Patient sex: M
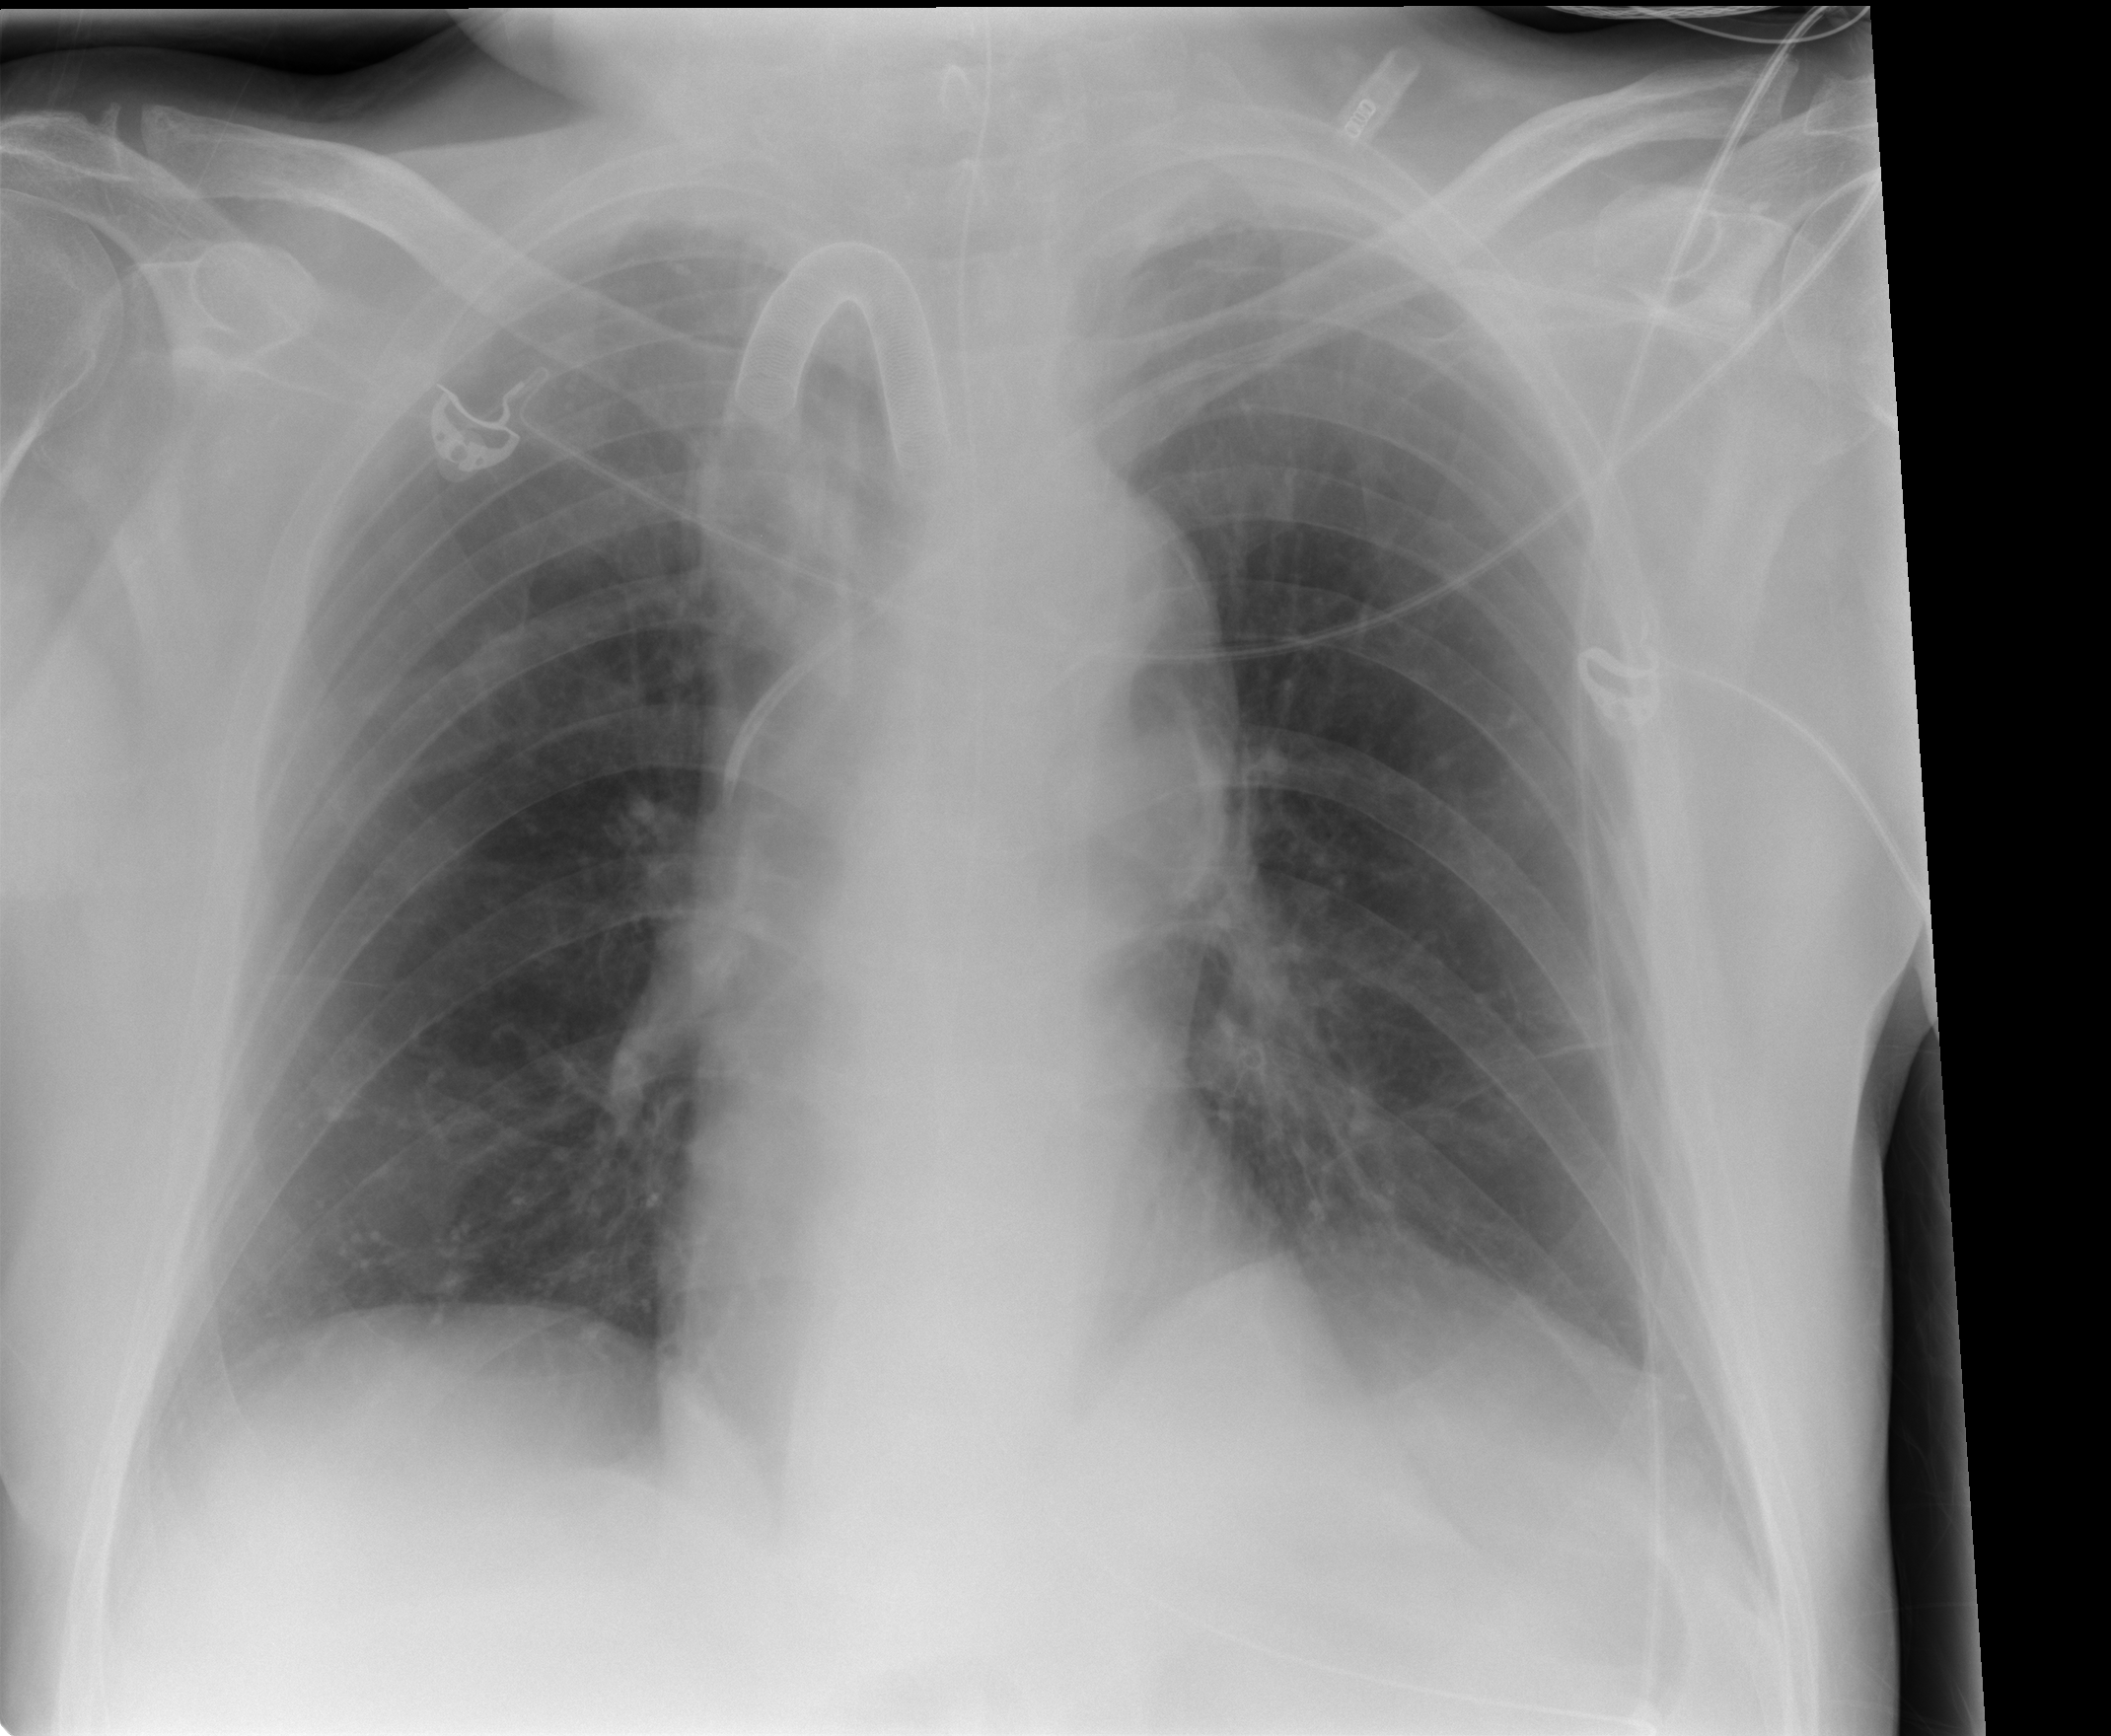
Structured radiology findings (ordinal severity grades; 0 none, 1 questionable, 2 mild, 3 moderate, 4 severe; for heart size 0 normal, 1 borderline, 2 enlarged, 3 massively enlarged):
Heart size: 0
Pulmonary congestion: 0
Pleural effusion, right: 0
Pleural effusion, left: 2
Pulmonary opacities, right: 0
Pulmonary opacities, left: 0
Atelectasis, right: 0
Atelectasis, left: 2